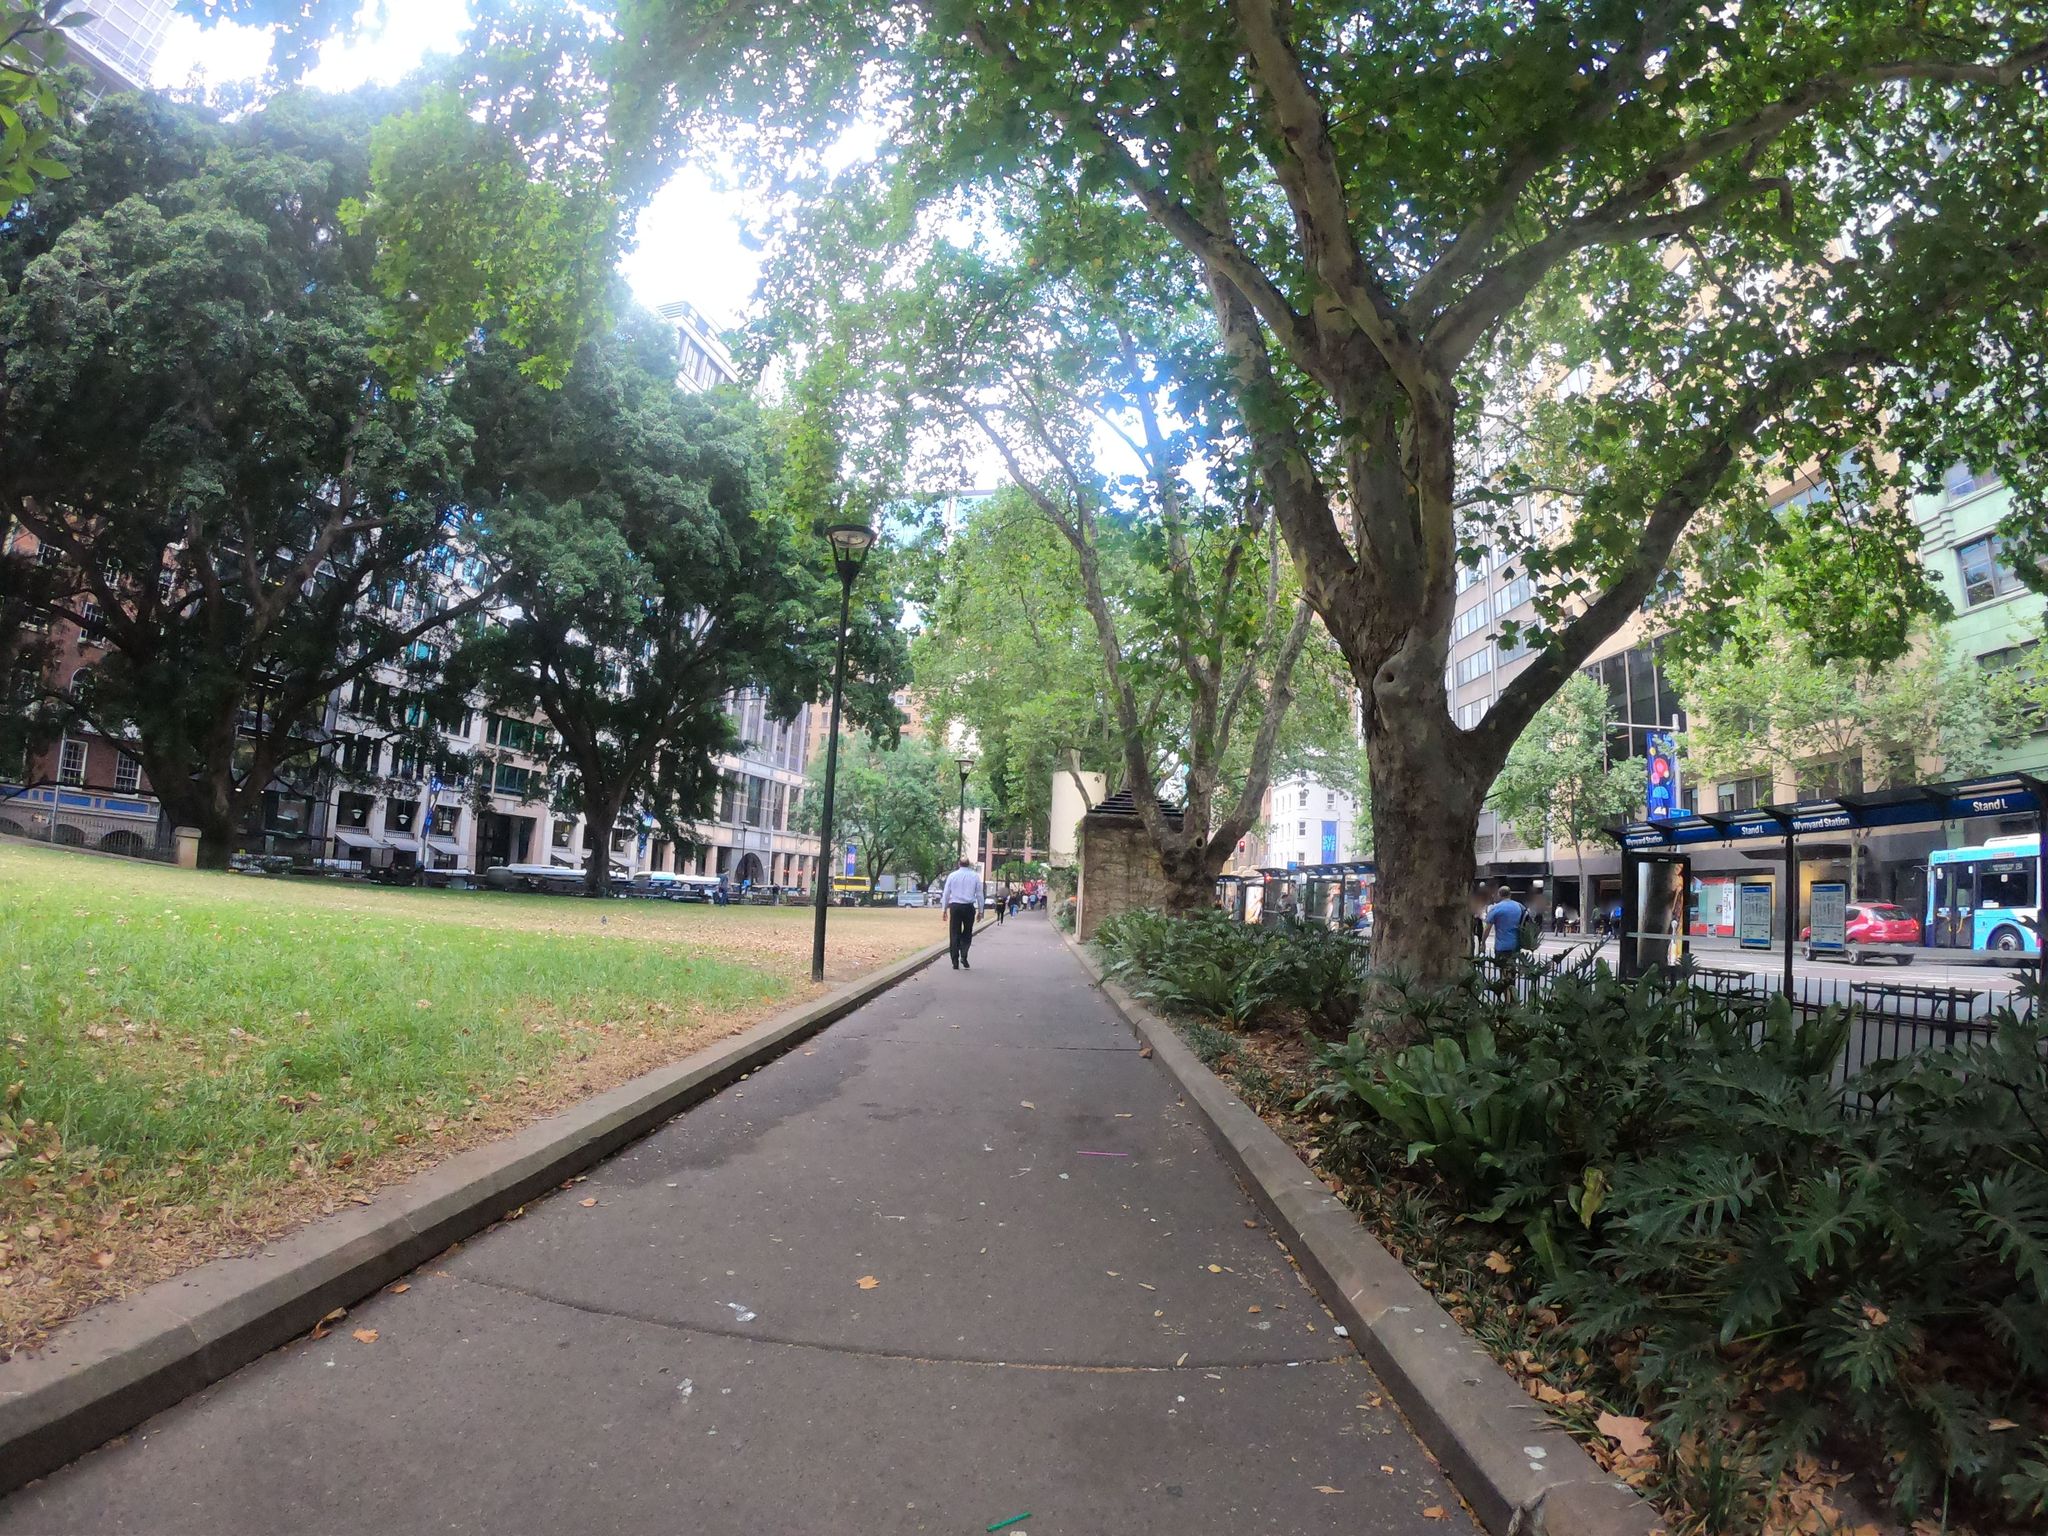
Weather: clear
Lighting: day
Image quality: good
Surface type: cycling surface
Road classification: footway
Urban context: urban centre
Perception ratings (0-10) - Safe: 8.23, Lively: 8.66, Beautiful: 9.49, Boring: 2.2, Depressing: 3.34, Wealthy: 9.36